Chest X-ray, AP view. Patient: 32 years old, sex M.
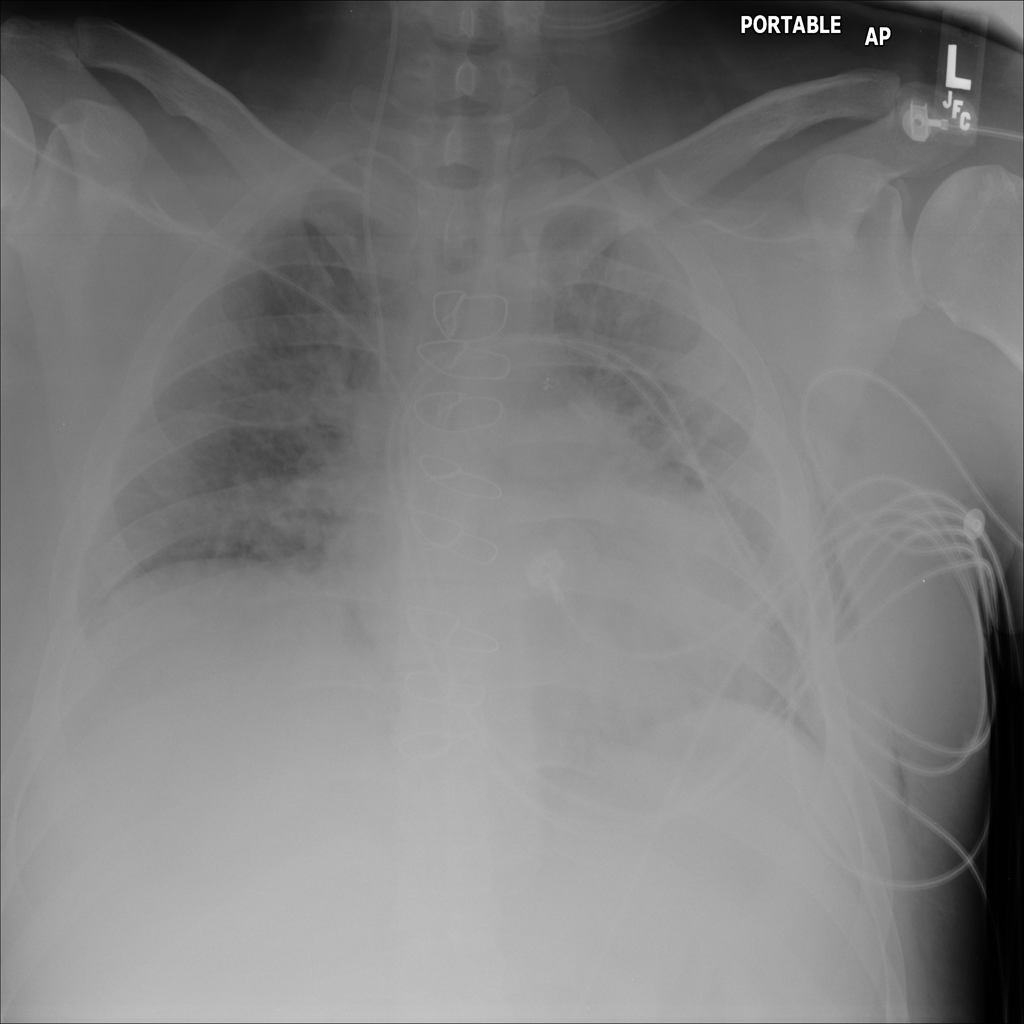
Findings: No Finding